Question: I would like to find the packages that have "Launch by Default" set in the Android application manager. The application manager typically says something like "This app is set to open by default for some actions" and has a "Clear defaults" button for these packages.
As an example this image shows the application manager page for Adobe Reader, which I have set as the default for opening PDF files. I would like to be able to determine programmatically that this package (com.adobe.reader) has a "Launch by Default" set and, more generally, all the packages that have such a "Launch by Default" set. (Clearly the Application Manager can do this.)

I can get all the installed packages via:
> '''
List<PackageInfo> packages = getPackageManager()
.getInstalledPackages(0);
'''
How do I tell which ones have "Launch by Default" set? Is there a way to also find the actions?
Thanks.
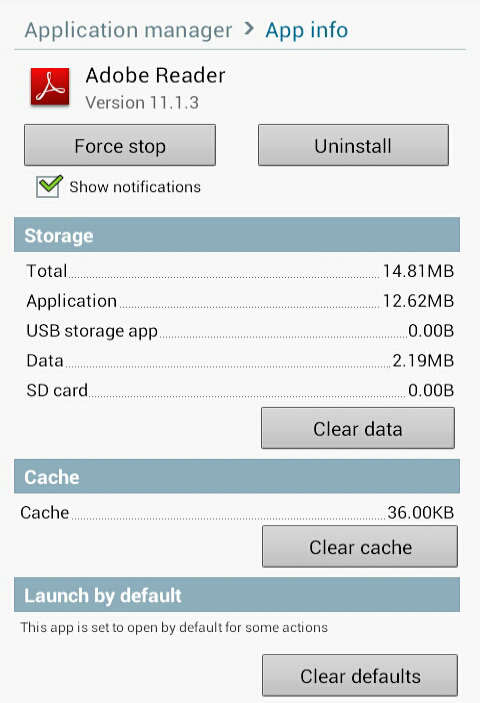
Answer: This seems to work for me:
'''
/**
* Get info on the preferred (launch by default) applications.
* @return
*/
public String getPreferredAppInfo() {
List<PackageInfo> packages = getPackageManager()
.getInstalledPackages(0);
List<IntentFilter> filters = new ArrayList<IntentFilter>();
List<ComponentName> activities = new ArrayList<ComponentName>();
String info = "";
int nPref = 0, nFilters = 0, nActivities = 0;
PackageInfo pkg = null;
for (int i = 0; i < packages.size(); i++) {
pkg = packages.get(i);
nPref = getPackageManager().getPreferredActivities(filters,
activities, pkg.packageName);
nFilters = filters.size();
nActivities = activities.size();
if (nPref > 0 || nFilters > 0 || nActivities > 0) {
// This is a launch by default package
info += "
" + pkg.packageName + "
";
for (IntentFilter filter : filters) {
info += "IntentFilter:
";
for (int j = 0; j < filter.countActions(); j++) {
info += " action: " + filter.getAction(j) + "
";
}
for (int j = 0; j < filter.countCategories(); j++) {
info += " category: " + filter.getCategory(j) + "
";
}
for (int j = 0; j < filter.countDataTypes(); j++) {
info += " type: " + filter.getDataType(j) + "
";
}
for (int j = 0; j < filter.countDataAuthorities(); j++) {
info += " data authority: "
+ filter.getDataAuthority(j) + "
";
}
for (int j = 0; j < filter.countDataPaths(); j++) {
info += " data path: " + filter.getDataPath(j)
+ "
";
}
for (int j = 0; j < filter.countDataSchemes(); j++) {
info += " data path: " + filter.getDataScheme(j)
+ "
";
}
// for (ComponentName activity : activities) {
// info += "activity="
// + activity.flattenToString() + "
";
// }
}
}
}
return info;
}
'''
I was thrown by the fact that the return value for PackageManager.getPreferredActivities() seems to be zero instead of the total number of registered preferred activities. If it weren't always zero, checking for non-zero would be sufficient to see if a package has "launch by default" set. I also found PackageManager.getPreferredPackages() always returned zero for me. I also found passing null for PackageManager.getPreferredActivities() for the filters and activities (as mentioned in the Javadoc) gave a NullPointerException.